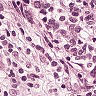
Metastatic tissue present: yes